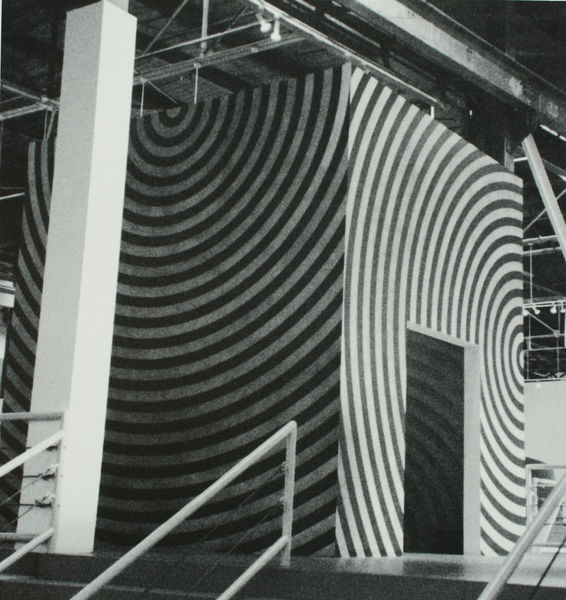
Titel: Installation Mocca, L.A. - Free standing room. Arcs from the midpoints of four sides
Künstler: Sol Lewitt
Schlagwörter: weiß, grau, pfeiler, raum, schwarz, stützen, säule, tür, architektur, decke, wellen, moderne, modern, gelände, linien, treppe, streifen, metall, geländer, stufen, foto, fotografie, photographie, bögen, eingang, beton, kreise, würfel, quader, konstruktion, pavillon, tur, sol, illusion, träger, geometrie, konzentrisch, lewitt, op art, quadrat, installation, cella, kubus, stahlträger, schawarz, zirkel, u träger, sol lewitt, zebra, bestrebungen, konzentrische kreise, turöffnung